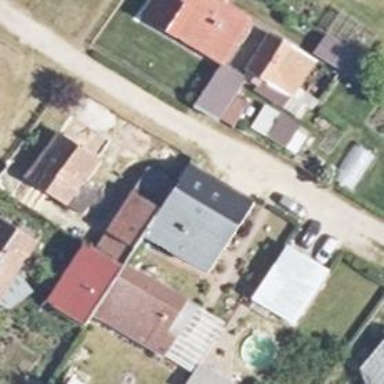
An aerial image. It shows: Detached building.